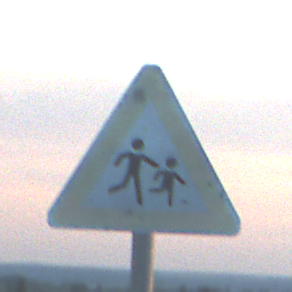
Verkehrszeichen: KinderLinks
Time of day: SunriseSunset
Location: Outdoor (Nature)
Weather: PartlyCloudy
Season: NotSpecified
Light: Natural